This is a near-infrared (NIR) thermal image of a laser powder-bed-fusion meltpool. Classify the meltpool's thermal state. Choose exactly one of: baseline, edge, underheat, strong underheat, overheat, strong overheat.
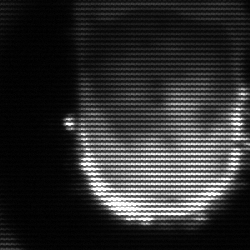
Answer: baseline